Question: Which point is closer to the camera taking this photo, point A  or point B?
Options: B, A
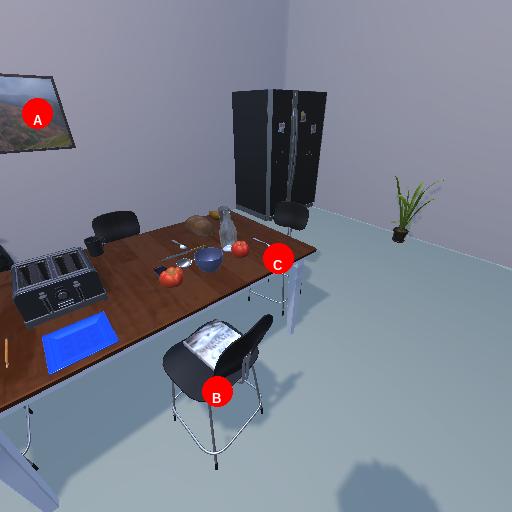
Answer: B